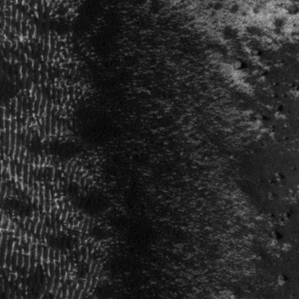
Label: frost